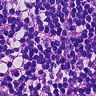
Metastatic tissue present: yes